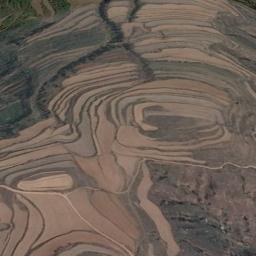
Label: terrace